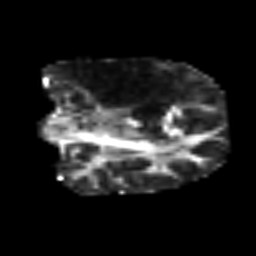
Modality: FA
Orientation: coronal
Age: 40
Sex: male
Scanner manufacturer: siemens
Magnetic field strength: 3 T
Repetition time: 3.2 s
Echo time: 0.081 s